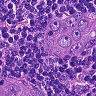
Metastatic tissue present: yes